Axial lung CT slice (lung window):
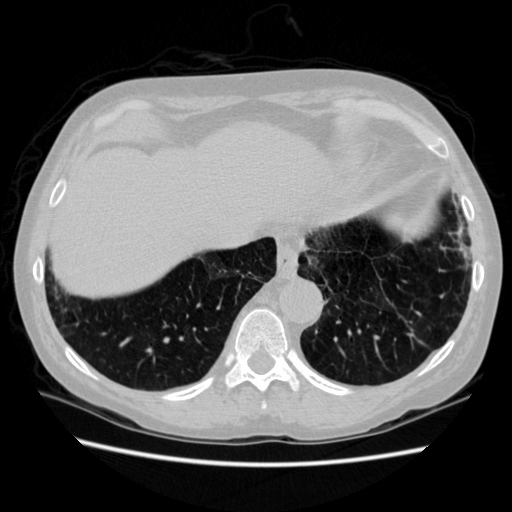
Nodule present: no